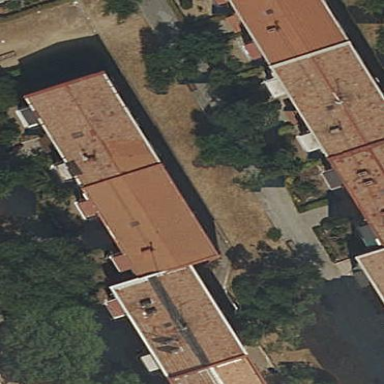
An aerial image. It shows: View of apartment building.